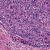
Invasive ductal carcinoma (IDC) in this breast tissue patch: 1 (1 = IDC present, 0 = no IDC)